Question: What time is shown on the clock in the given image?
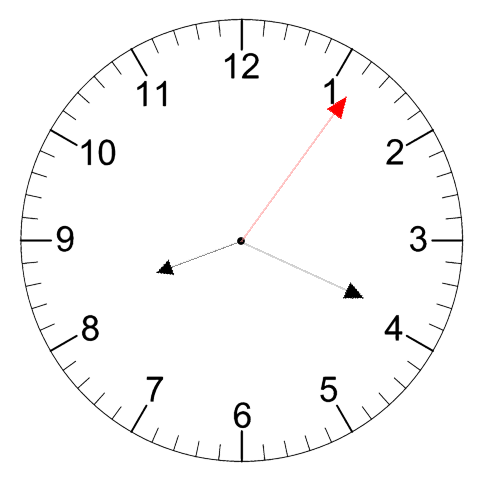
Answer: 08:19:06